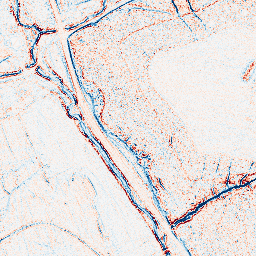
Category: edge_preserving
Decomposition family: bilateral
Decomposition parameters: d: 5
sigma_color: 100
sigma_space: 150
Upsampling method: lanczos
Upsampling parameters: scale: 8
Upsampling scale: 8